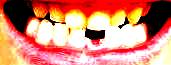
Condition: hypodontia